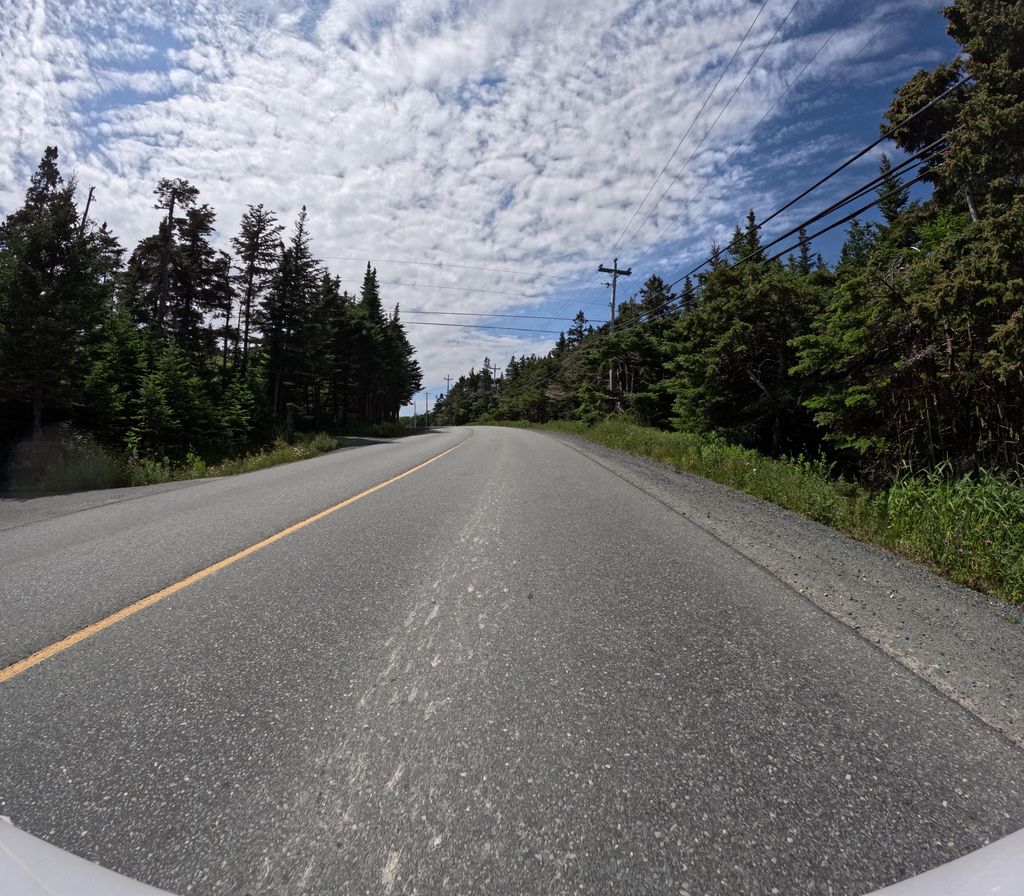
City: st_johns